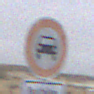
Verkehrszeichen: VerbotKraftwagen
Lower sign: SonstigeFahrzeugePersonengruppenFrei1
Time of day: Midday
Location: Outdoor (Nature)
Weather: PartlyCloudy
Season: NotSpecified
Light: Natural